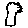
Label: tree